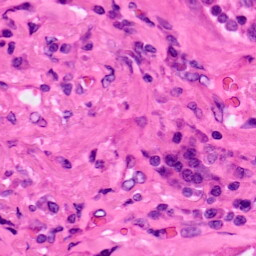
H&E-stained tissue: Lung